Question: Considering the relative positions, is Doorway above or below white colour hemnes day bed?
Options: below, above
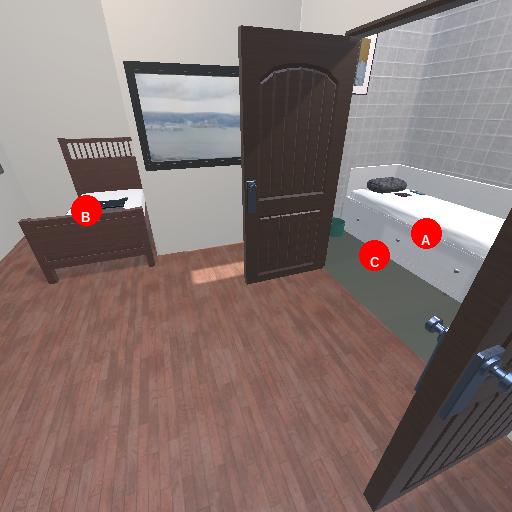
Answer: below